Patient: sex F, age 43
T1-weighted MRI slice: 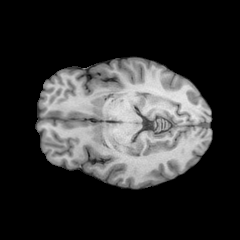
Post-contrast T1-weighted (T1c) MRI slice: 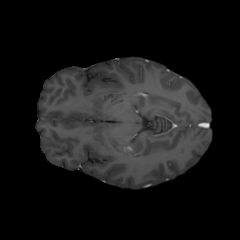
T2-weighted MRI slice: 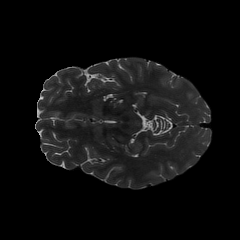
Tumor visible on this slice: no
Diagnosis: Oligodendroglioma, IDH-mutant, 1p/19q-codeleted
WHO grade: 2